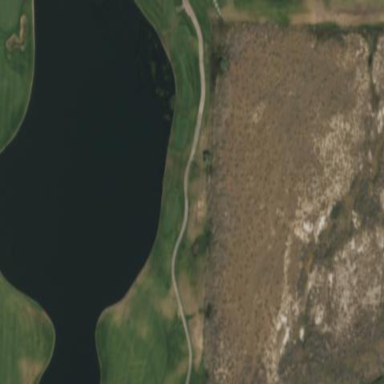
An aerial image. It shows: Water hazard on golf course. The hazard is natural water feature.